Interaction volume radius: 10 \u00c5
Interaction volume height: 40 \u00c5
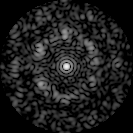
Disorder parameter: 0.7234